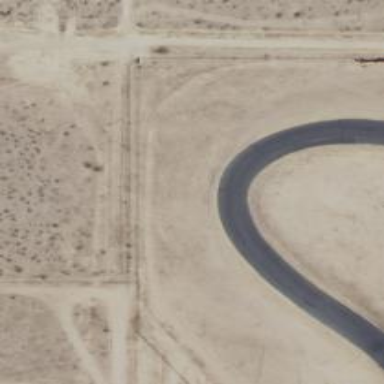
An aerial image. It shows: Raceway road.